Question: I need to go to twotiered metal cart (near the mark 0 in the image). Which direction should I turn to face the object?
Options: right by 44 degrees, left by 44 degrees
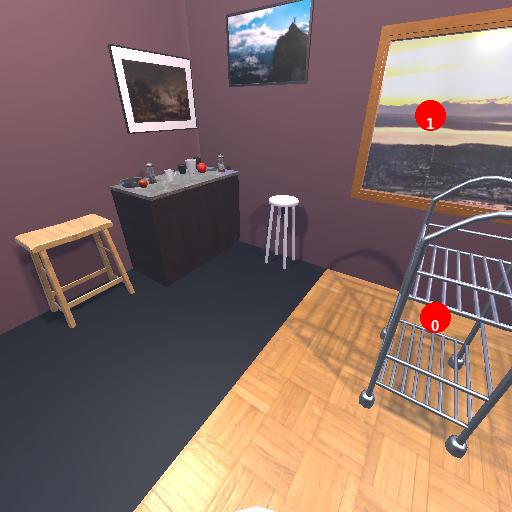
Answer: right by 44 degrees